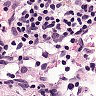
Metastatic tissue present: no